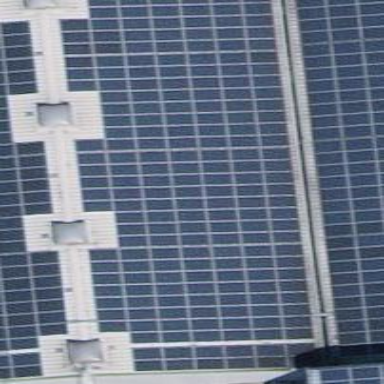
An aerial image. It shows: Solar photovoltaic panel generator.